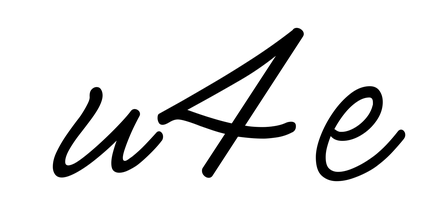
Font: MeowScript-Regular